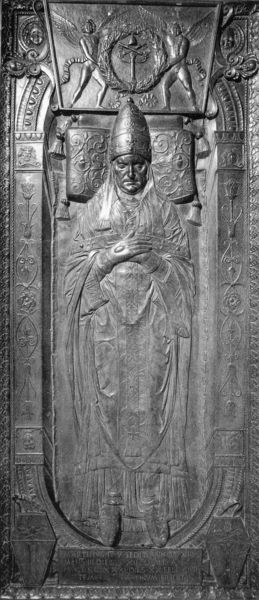
Titel: Grabplatte Papst Martins V.
Künstler: Donatello
Standort: Rom, S. Giovanni in Laterano (EU - I - Latium)
Schlagwörter: flügel, schwarz, ornament, wand, bibel, stein, tod, tot, kirche, geistlicher, engel, skulptur, relief, füße, schrift, bischof, kissen, papst, inschrift, ornamente, metall, bronze, platte, liegend, schild, beten, gebet, kranz, wappen, sarg, grab, verstorben, mittelalter, mönch, mitra, heilig, ornat, grabmal, grabplatte, quaten, dlügel